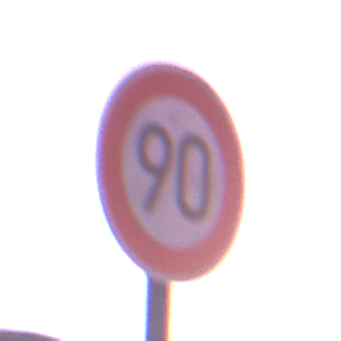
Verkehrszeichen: Geschwindigkeit90
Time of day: Dawn
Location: Outdoor (Nature)
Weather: PartlyCloudy
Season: NotSpecified
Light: Natural